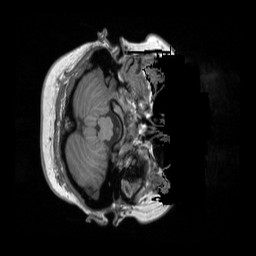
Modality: T1w
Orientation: axial
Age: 43
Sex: female
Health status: ill
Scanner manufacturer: siemens
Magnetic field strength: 3 T
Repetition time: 1.9 s
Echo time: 0.00247 s